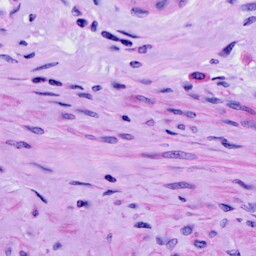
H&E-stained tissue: Cervix